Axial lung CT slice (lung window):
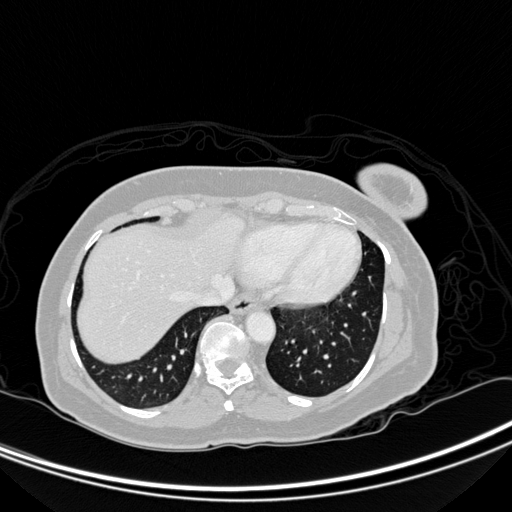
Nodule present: no